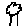
Label: tree